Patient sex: M
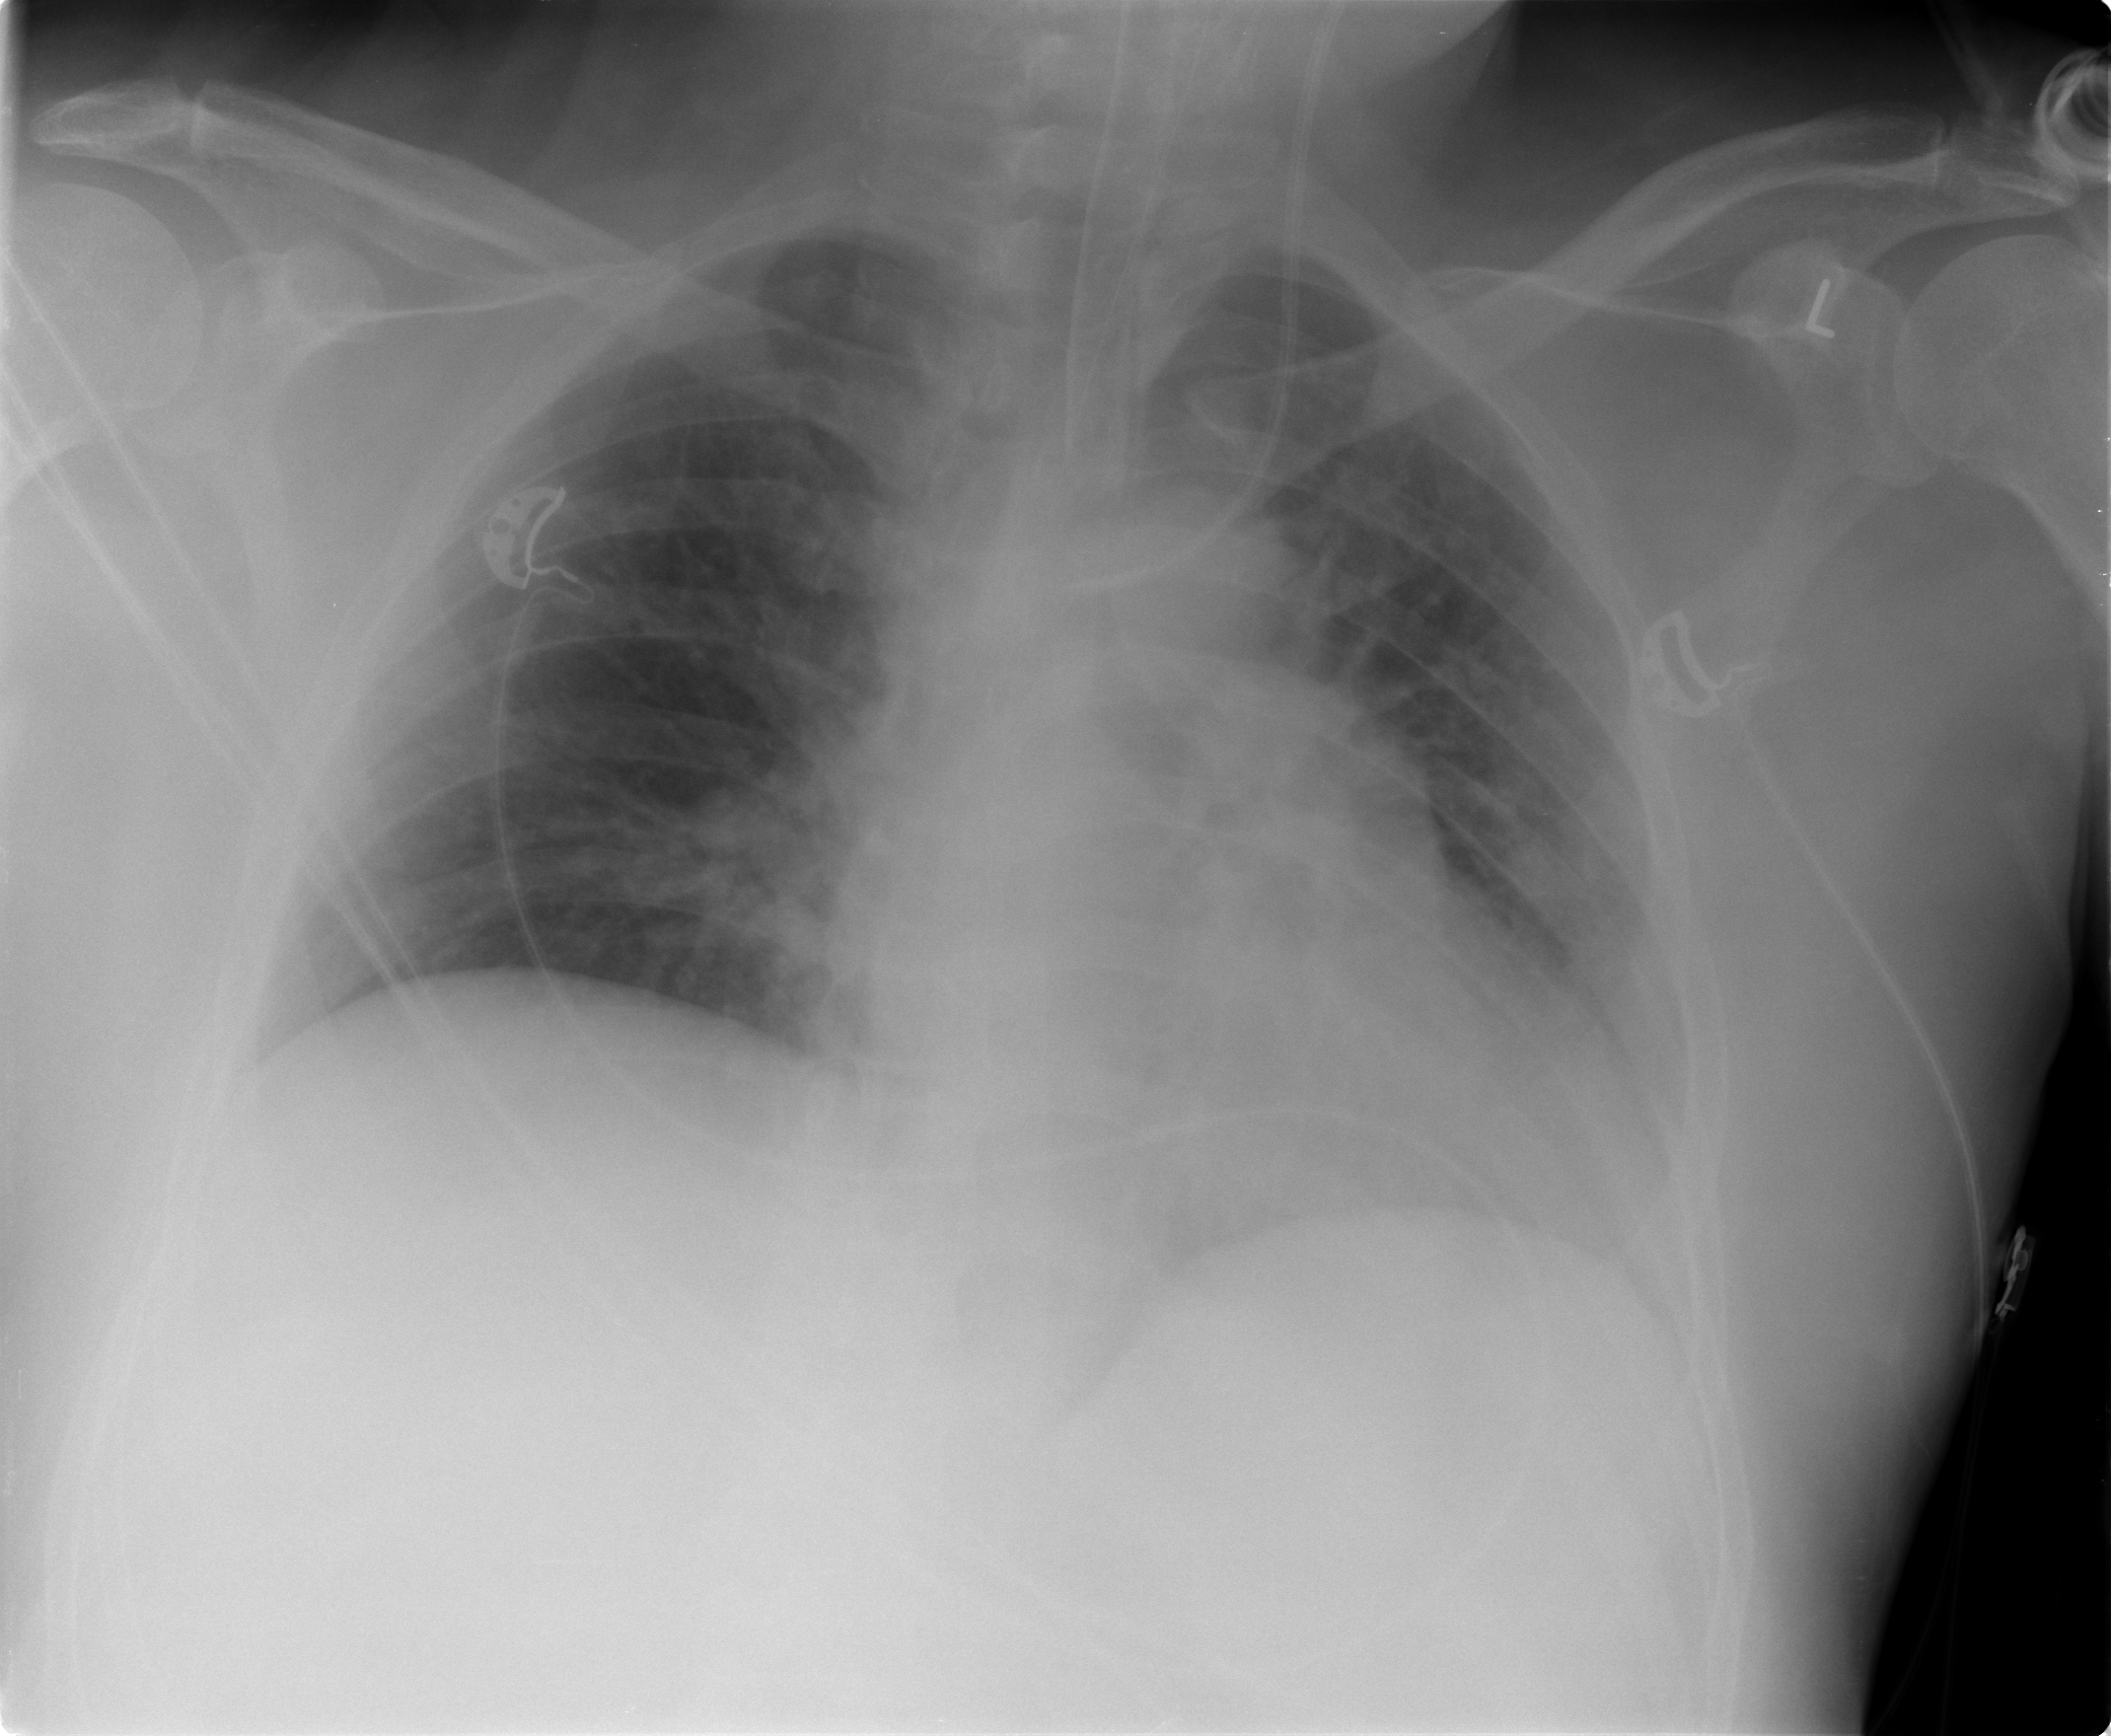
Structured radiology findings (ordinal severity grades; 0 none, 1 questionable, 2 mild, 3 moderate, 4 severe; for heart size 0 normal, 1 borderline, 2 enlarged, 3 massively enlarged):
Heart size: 1
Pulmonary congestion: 2
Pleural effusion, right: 0
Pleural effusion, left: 2
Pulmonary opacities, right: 1
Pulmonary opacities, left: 2
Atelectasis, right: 0
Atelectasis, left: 2